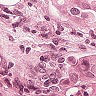
Metastatic tissue present: yes